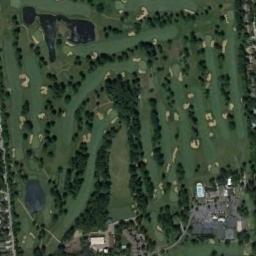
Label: golf_course